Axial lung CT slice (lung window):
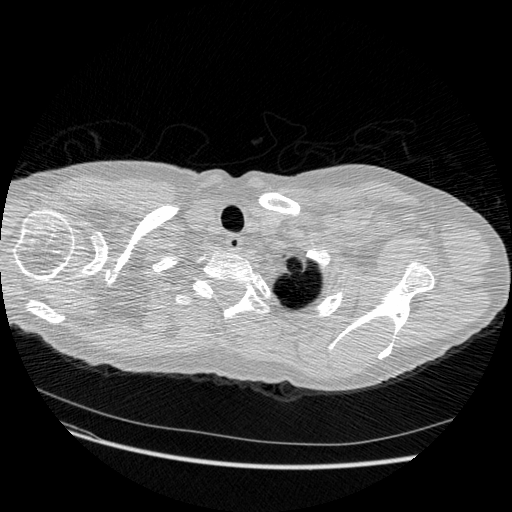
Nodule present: no